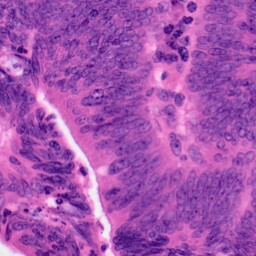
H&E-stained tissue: Colon